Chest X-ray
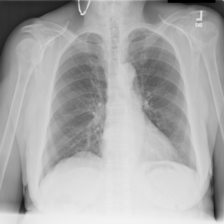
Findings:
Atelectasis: negative
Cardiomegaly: negative
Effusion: negative
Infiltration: negative
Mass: negative
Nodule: negative
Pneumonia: negative
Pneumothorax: negative
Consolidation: negative
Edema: negative
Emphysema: negative
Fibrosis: negative
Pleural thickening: negative
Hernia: negative